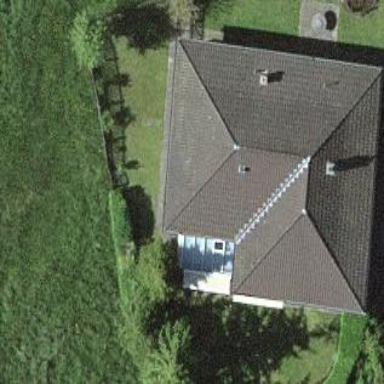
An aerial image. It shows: Simple house.